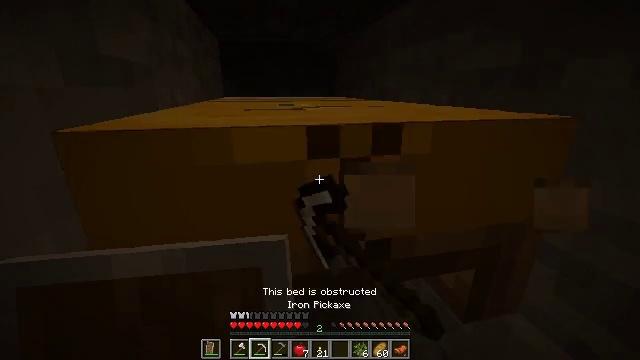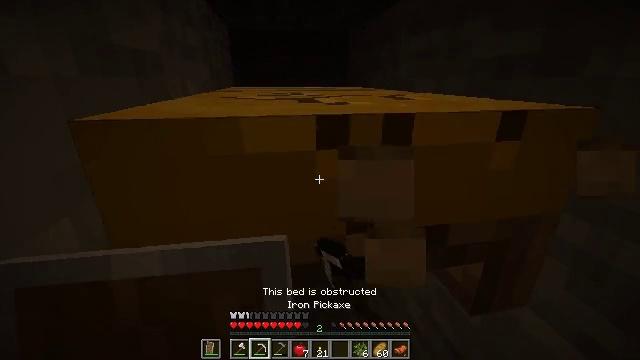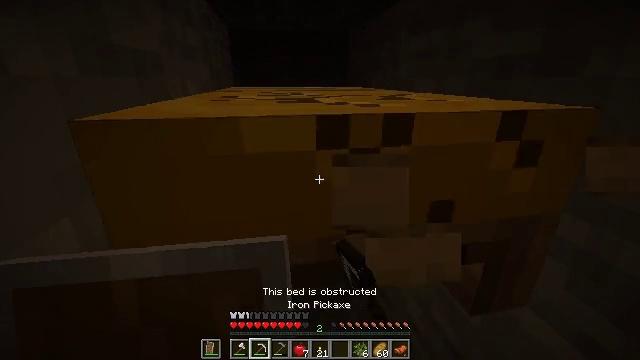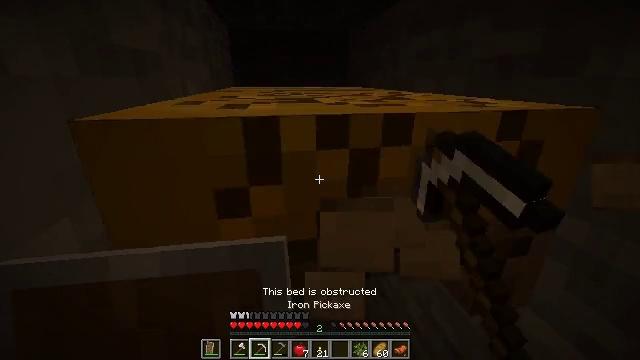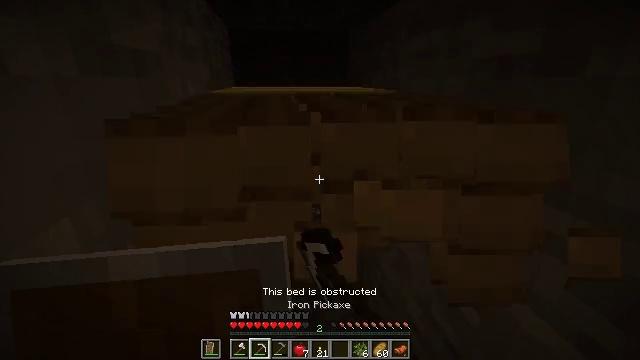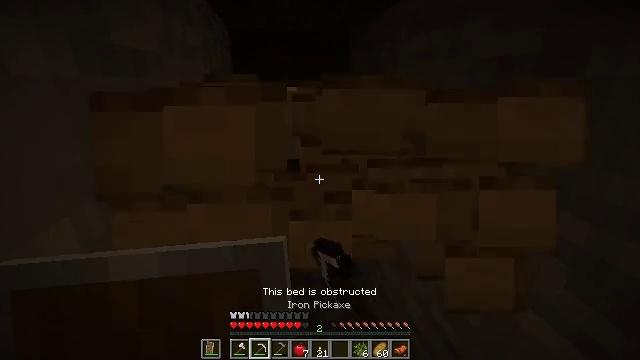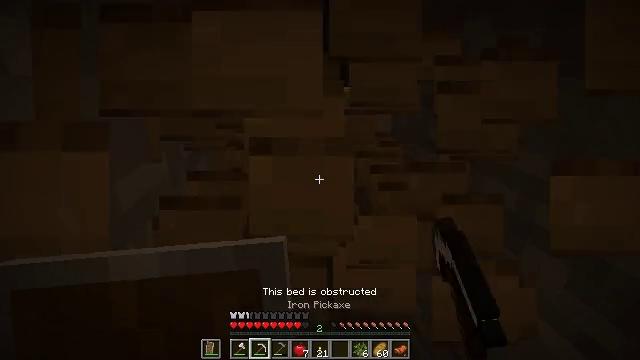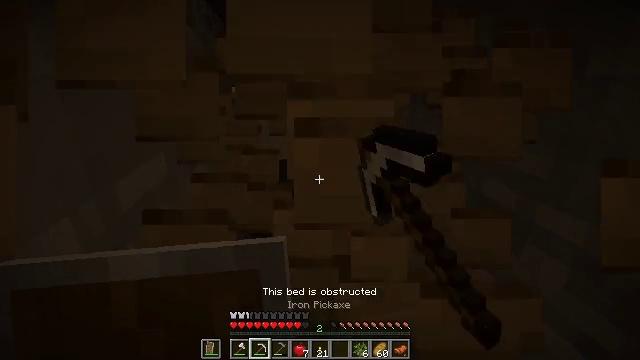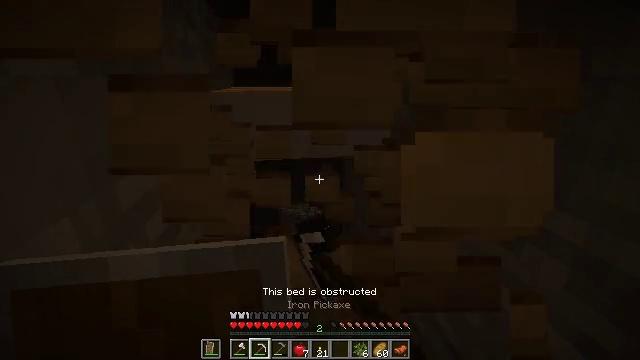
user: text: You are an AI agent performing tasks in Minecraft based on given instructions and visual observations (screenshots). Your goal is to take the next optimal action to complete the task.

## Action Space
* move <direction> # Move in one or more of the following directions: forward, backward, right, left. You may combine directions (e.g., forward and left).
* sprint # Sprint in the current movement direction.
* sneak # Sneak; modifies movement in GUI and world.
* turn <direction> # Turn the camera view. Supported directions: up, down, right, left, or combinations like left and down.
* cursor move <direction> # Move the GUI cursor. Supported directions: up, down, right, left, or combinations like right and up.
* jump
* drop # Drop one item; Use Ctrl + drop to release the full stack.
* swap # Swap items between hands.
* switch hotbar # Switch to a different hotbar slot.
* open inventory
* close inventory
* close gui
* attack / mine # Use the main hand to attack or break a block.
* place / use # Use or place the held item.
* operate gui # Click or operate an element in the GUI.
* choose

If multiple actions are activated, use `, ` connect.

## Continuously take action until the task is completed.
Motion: motion action
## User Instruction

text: Break the yellow bed.
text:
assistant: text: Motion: turn left and down, attack / mine
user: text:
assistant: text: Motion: attack / mine
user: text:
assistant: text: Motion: attack / mine
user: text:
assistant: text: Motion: attack / mine
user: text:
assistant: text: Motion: attack / mine
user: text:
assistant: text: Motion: attack / mine
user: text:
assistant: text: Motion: attack / mine
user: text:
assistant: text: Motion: attack / mine
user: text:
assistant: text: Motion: attack / mine